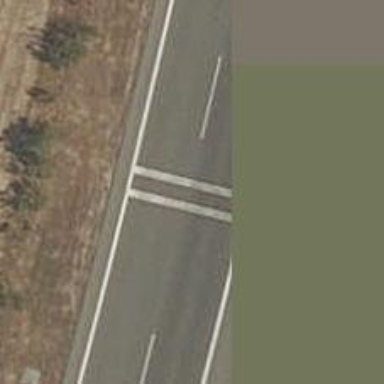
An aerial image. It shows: Traffic calming measure in place: rumble strips.